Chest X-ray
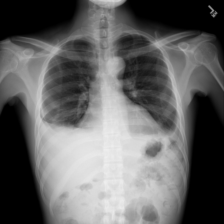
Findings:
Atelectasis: negative
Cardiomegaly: positive
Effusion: positive
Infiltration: negative
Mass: negative
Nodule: negative
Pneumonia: negative
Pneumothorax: negative
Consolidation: negative
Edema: negative
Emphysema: negative
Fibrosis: negative
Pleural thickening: negative
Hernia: negative